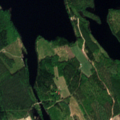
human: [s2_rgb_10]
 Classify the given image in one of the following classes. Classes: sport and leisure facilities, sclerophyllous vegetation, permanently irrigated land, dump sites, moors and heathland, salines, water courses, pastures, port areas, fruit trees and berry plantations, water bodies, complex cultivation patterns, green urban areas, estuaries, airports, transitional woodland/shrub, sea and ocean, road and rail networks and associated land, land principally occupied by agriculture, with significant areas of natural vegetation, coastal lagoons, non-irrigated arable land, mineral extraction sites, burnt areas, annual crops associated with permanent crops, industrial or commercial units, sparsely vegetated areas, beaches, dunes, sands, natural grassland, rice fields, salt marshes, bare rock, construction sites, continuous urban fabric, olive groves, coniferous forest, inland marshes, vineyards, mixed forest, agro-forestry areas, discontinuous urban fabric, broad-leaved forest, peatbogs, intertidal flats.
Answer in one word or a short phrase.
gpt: non-irrigated arable land, coniferous forest, mixed forest, inland marshes, water bodies